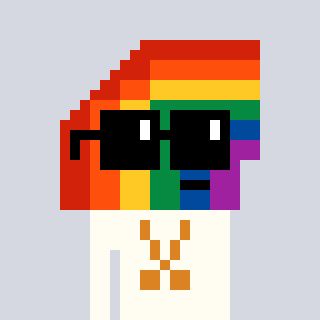
a pixel art character with square black sunglasses, a rainbow-shaped head and a grayscale-colored body on a cool background